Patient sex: F
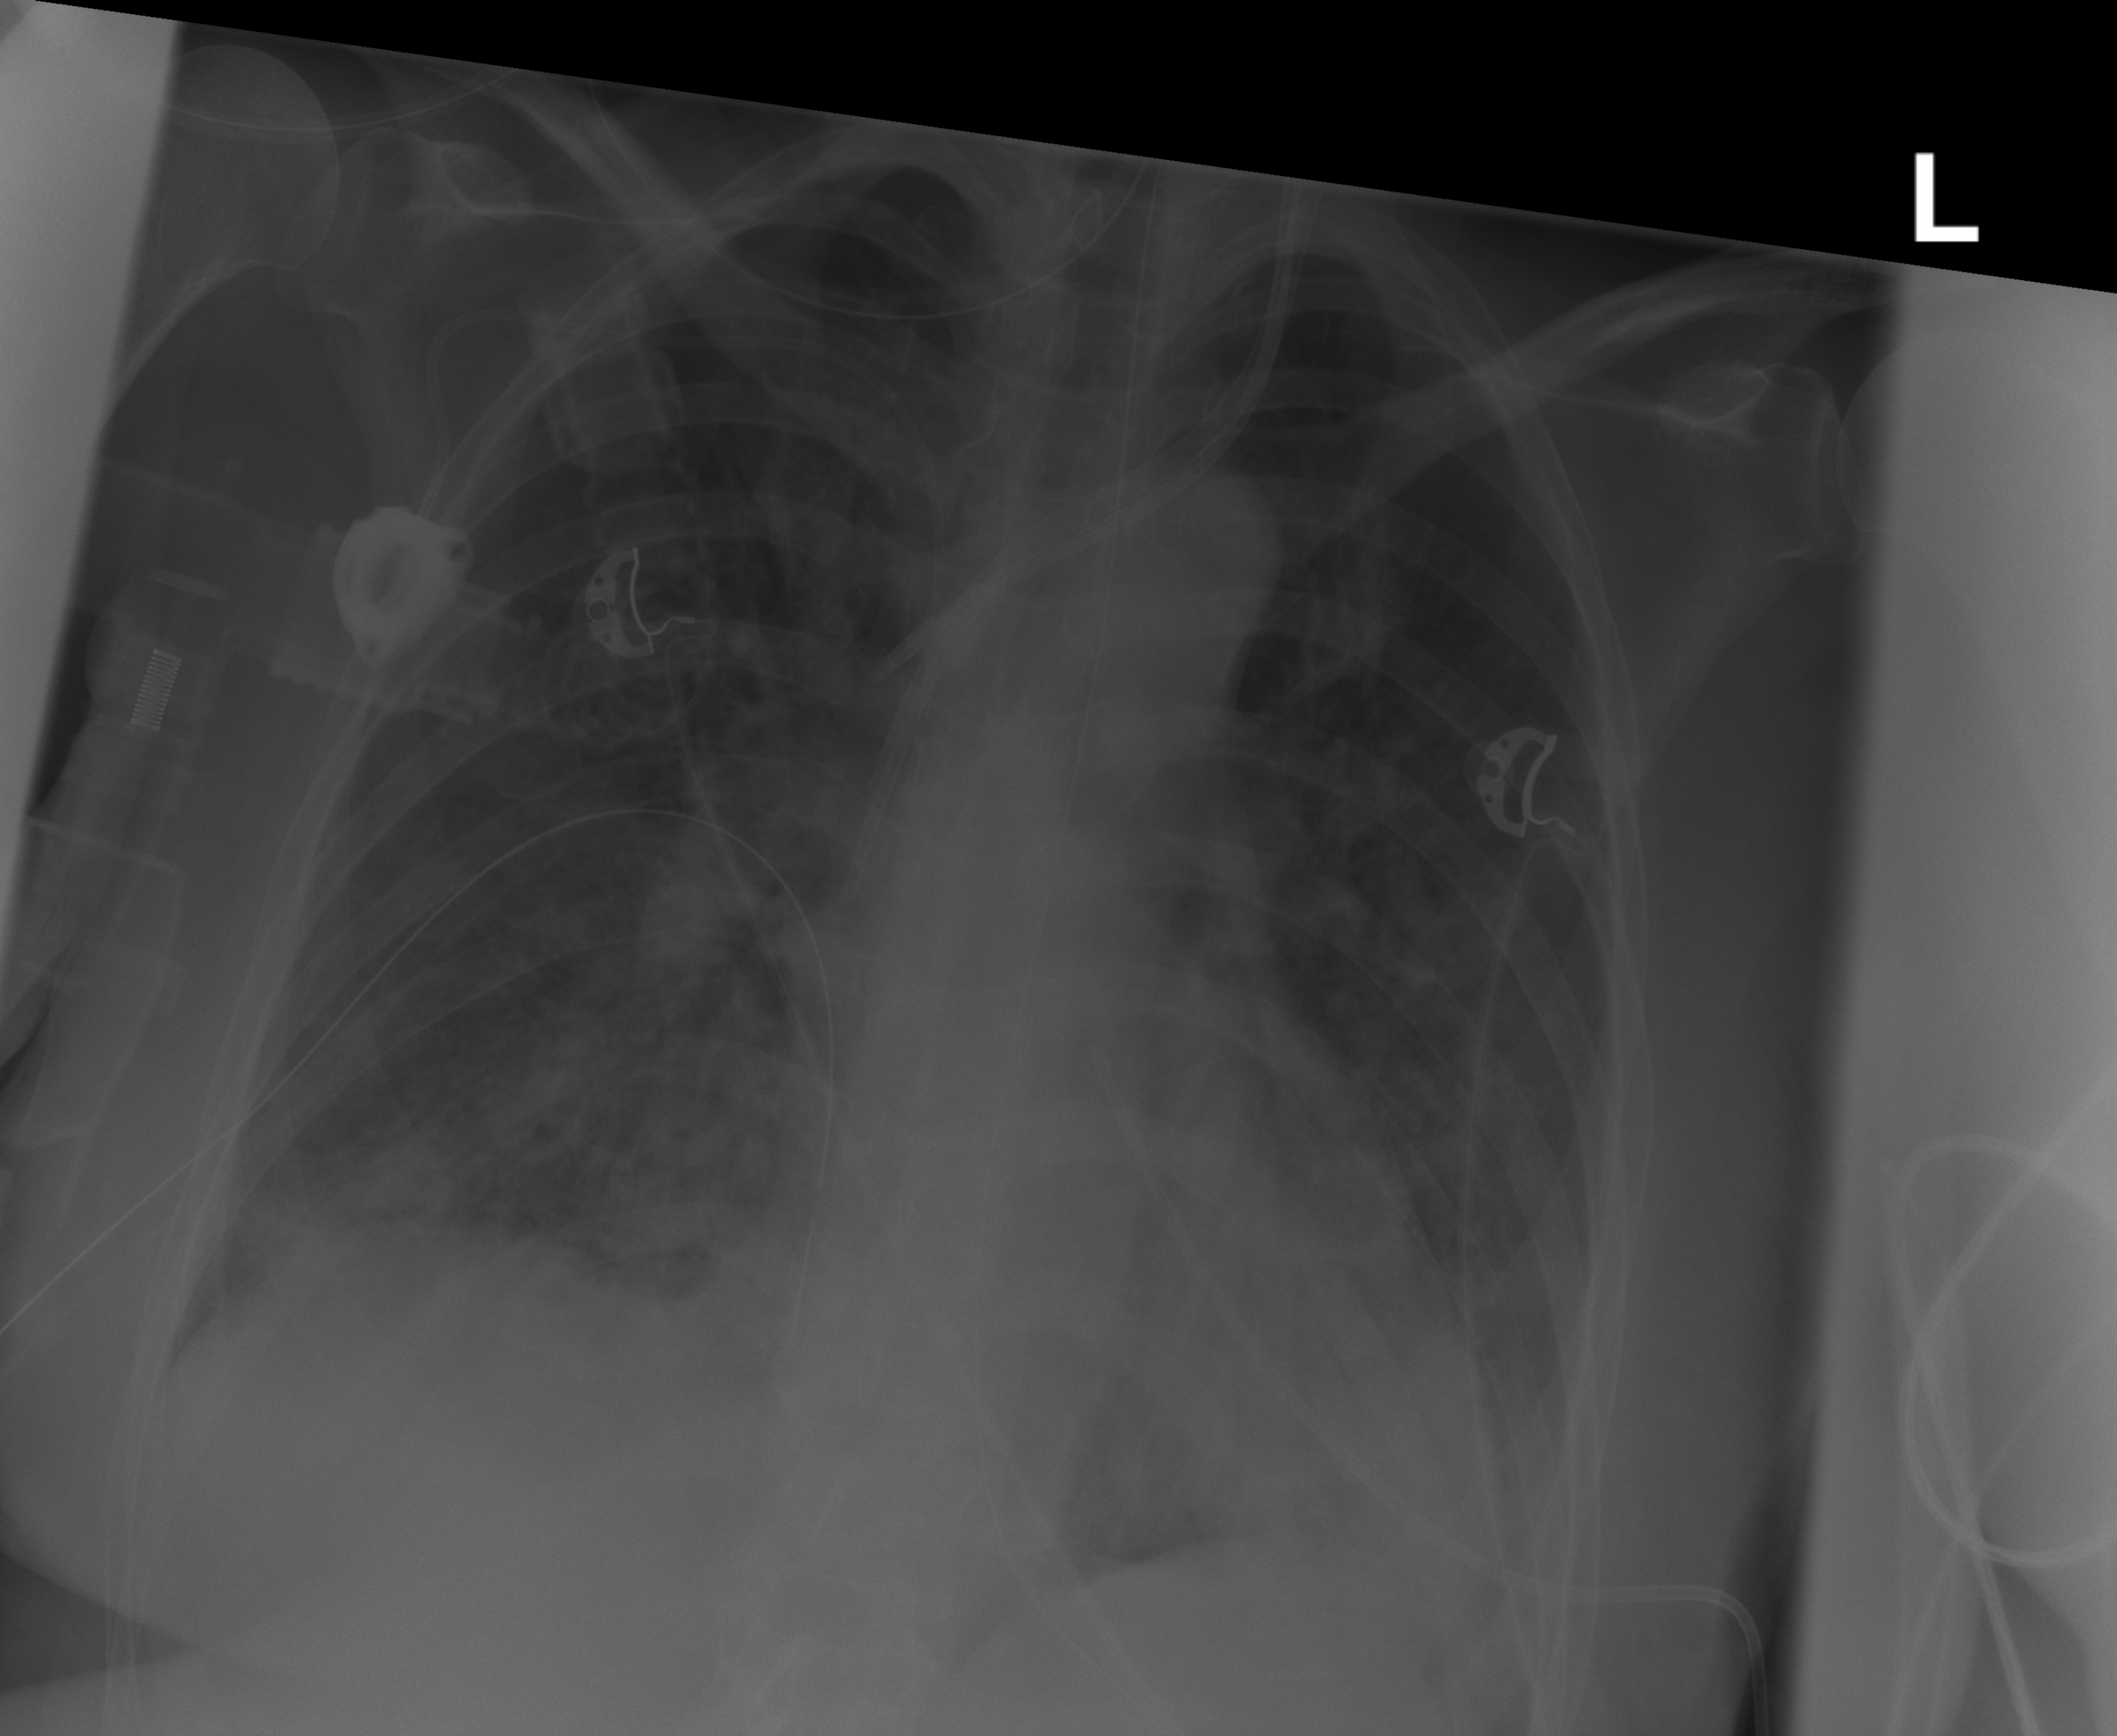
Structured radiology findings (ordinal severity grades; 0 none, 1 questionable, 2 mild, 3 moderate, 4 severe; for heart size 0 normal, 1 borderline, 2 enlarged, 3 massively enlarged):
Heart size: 0
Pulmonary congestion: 2
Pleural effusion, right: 1
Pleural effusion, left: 2
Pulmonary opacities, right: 2
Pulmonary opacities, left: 2
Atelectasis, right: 2
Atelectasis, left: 2